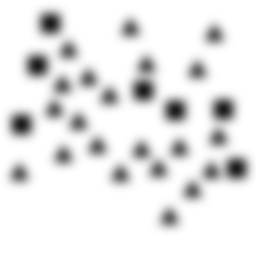
Squares: 7
Triangles: 21
Stars: 0
Total shapes: 28